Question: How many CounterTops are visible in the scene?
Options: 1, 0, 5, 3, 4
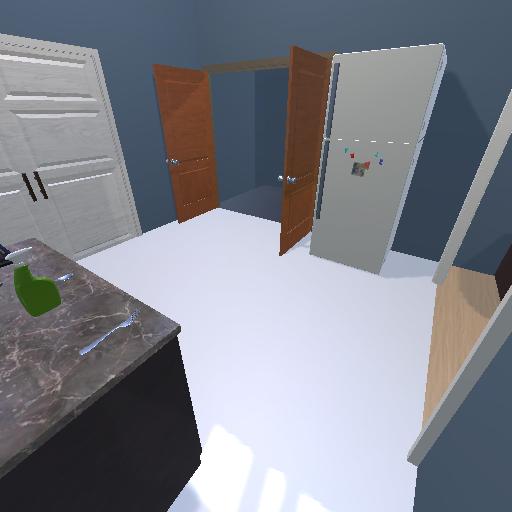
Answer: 1